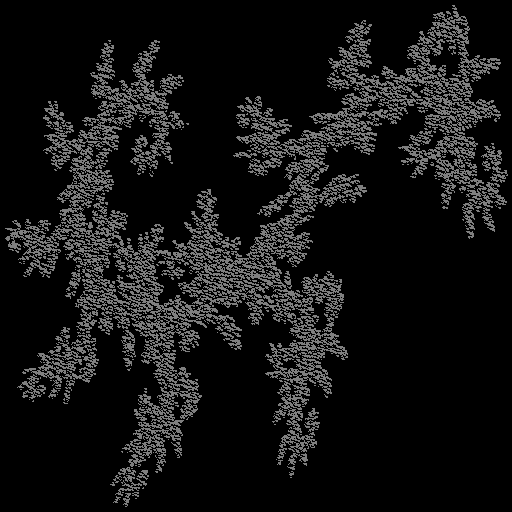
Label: greygoldenrod